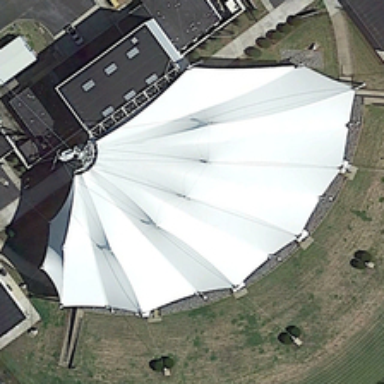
A white building is near several small buildings and green meadows .